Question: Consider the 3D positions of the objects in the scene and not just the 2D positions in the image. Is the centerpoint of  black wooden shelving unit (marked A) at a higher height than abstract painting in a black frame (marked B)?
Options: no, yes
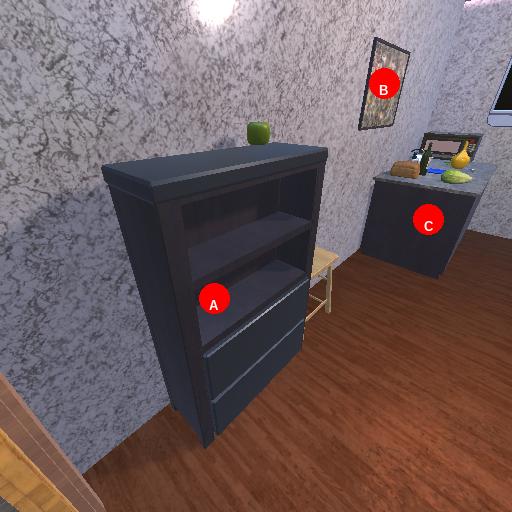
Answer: no